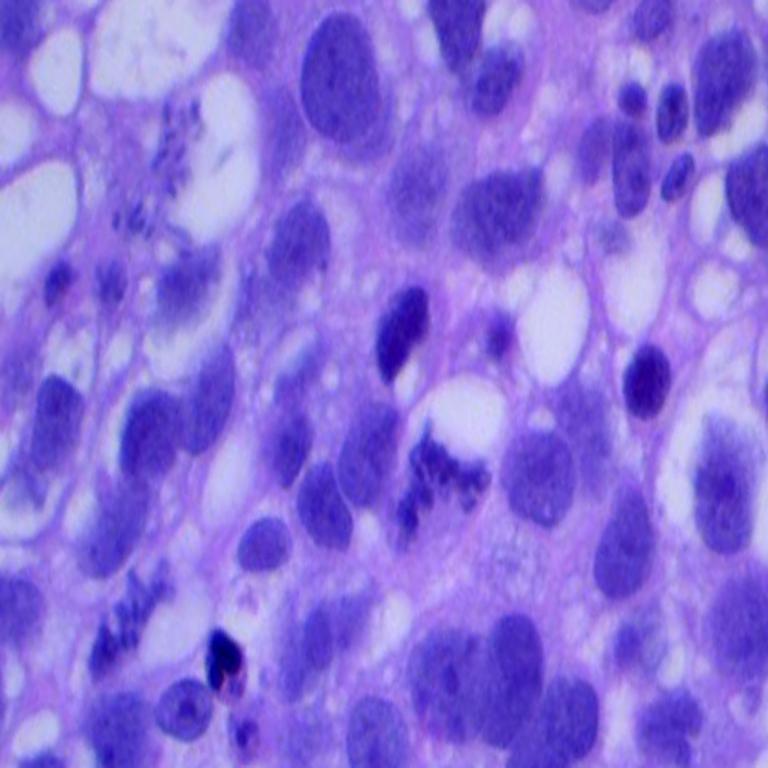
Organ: lung
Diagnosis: squamous carcinomas